Question:
My scenario is as shown in the figure below. I have a database which is in the customer premises. It is connected to the a remote web server over the internet. I have to develop a mobile website which can manipulate data (insert, delete...etc) in this database.
Which is the best way of doing this? Do I have to use webservices? (I have limited knowledge of webservices).
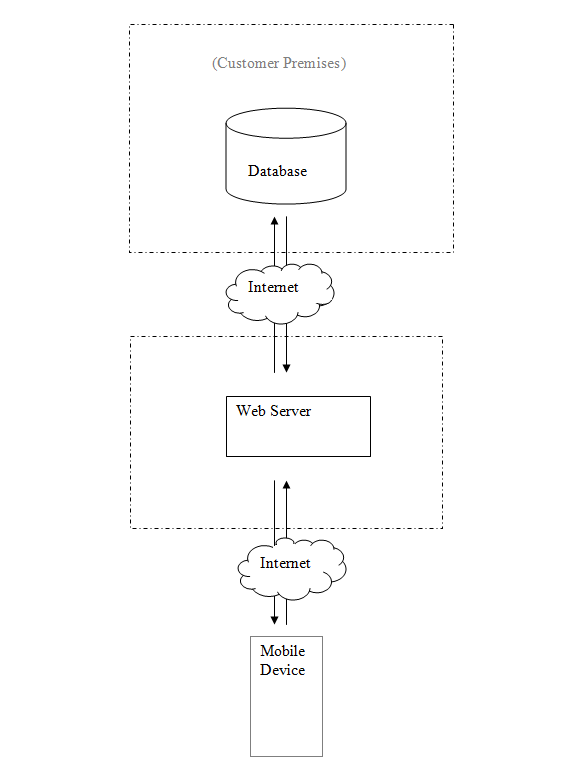
Answer: No, you don't to use webservices.
This scenario's no different to the database server being hosted on your internal LAN - you simply address it in the connection string using a fully-qualified domain.
E.g.:
'''
<connectionStrings>
<add name="myConnection" connectionString="data source=sqlserver101.databasehost.com;user id=admin;password=admin;initial catalog=myDatabase;" providerName="System.Data.SqlClient" />
</connectionStrings>
'''
The only difference is that you need to be a little more security-aware having a database server exposed to the internet.